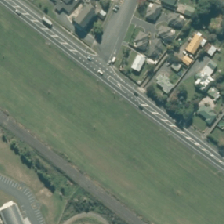
Land cover: urban_parkland